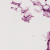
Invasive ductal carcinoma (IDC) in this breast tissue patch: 0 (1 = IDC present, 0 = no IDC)